Question: I'm re-building my site a bit, changing a few things and this time am attempting to use some slightly different frameworks including a different CSS grid system - but I have a run into a similar problem I had building my site last time with getting the grid columns containing my portfolio items to stack/collapse properly at a certain screen size/breakpoint.
I have a test page set up here:
<URL>
Specifically, I am trying to get the three columns containing the hexagon-shaped portfolio div's to stack into two columns (2 items per row) at tablet screen-size.
Last time I achieved this surprisingly rather easily by changing the .work-grid class applied on each of the hexagon divs to from to width: 50% and float: left under a tablet screen-size media query breakpoint (@media only screen and (max-width: 56.25em) or @media only screen and (max-width: 908px) for example)
for example, as so:
'''
@media only screen and (max-width: 908px) {
.work-grid {
width: 50%;
float: left;
margin-left: 0px;
margin-right: 0px;
margin-top: 10px;
margin-bottom: 10px;
}
}
'''
but this doesn't seem to work using the different grid framework I'm using this time (which is <URL> Not sure if it's the way it handles rows differently or if there is simply something else I'm missing, but this is what is happening using the above code:

Can anyone please help me understand what I need to do to get these columns to stack properly from three columns to two at the tablet-size breakpoint? (as they do on my <URL>
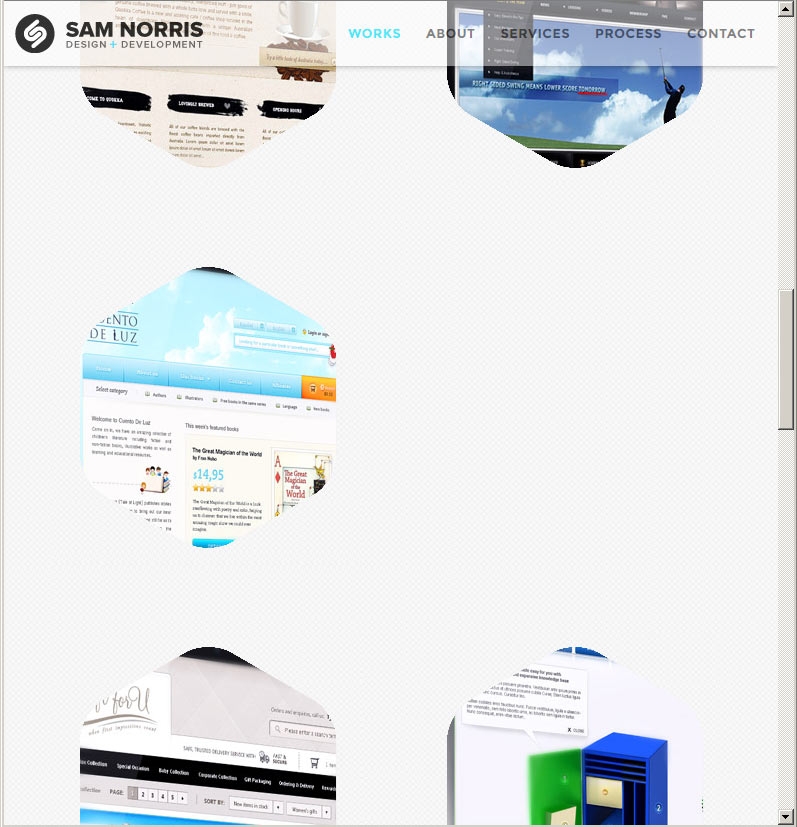
Answer: You need to remove the 'clear' property for your '.row' and 'clearfit' class. Update your CSS like below.
'''
@media only screen and (max-width: 908px) {
.work-grid {
width: 50%;
float: left;
margin-left: 0px;
margin-right: 0px;
margin-top: 10px;
margin-bottom: 10px;
}
.clearleft, .row
{
clear:none !important;
}
}
'''